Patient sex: M
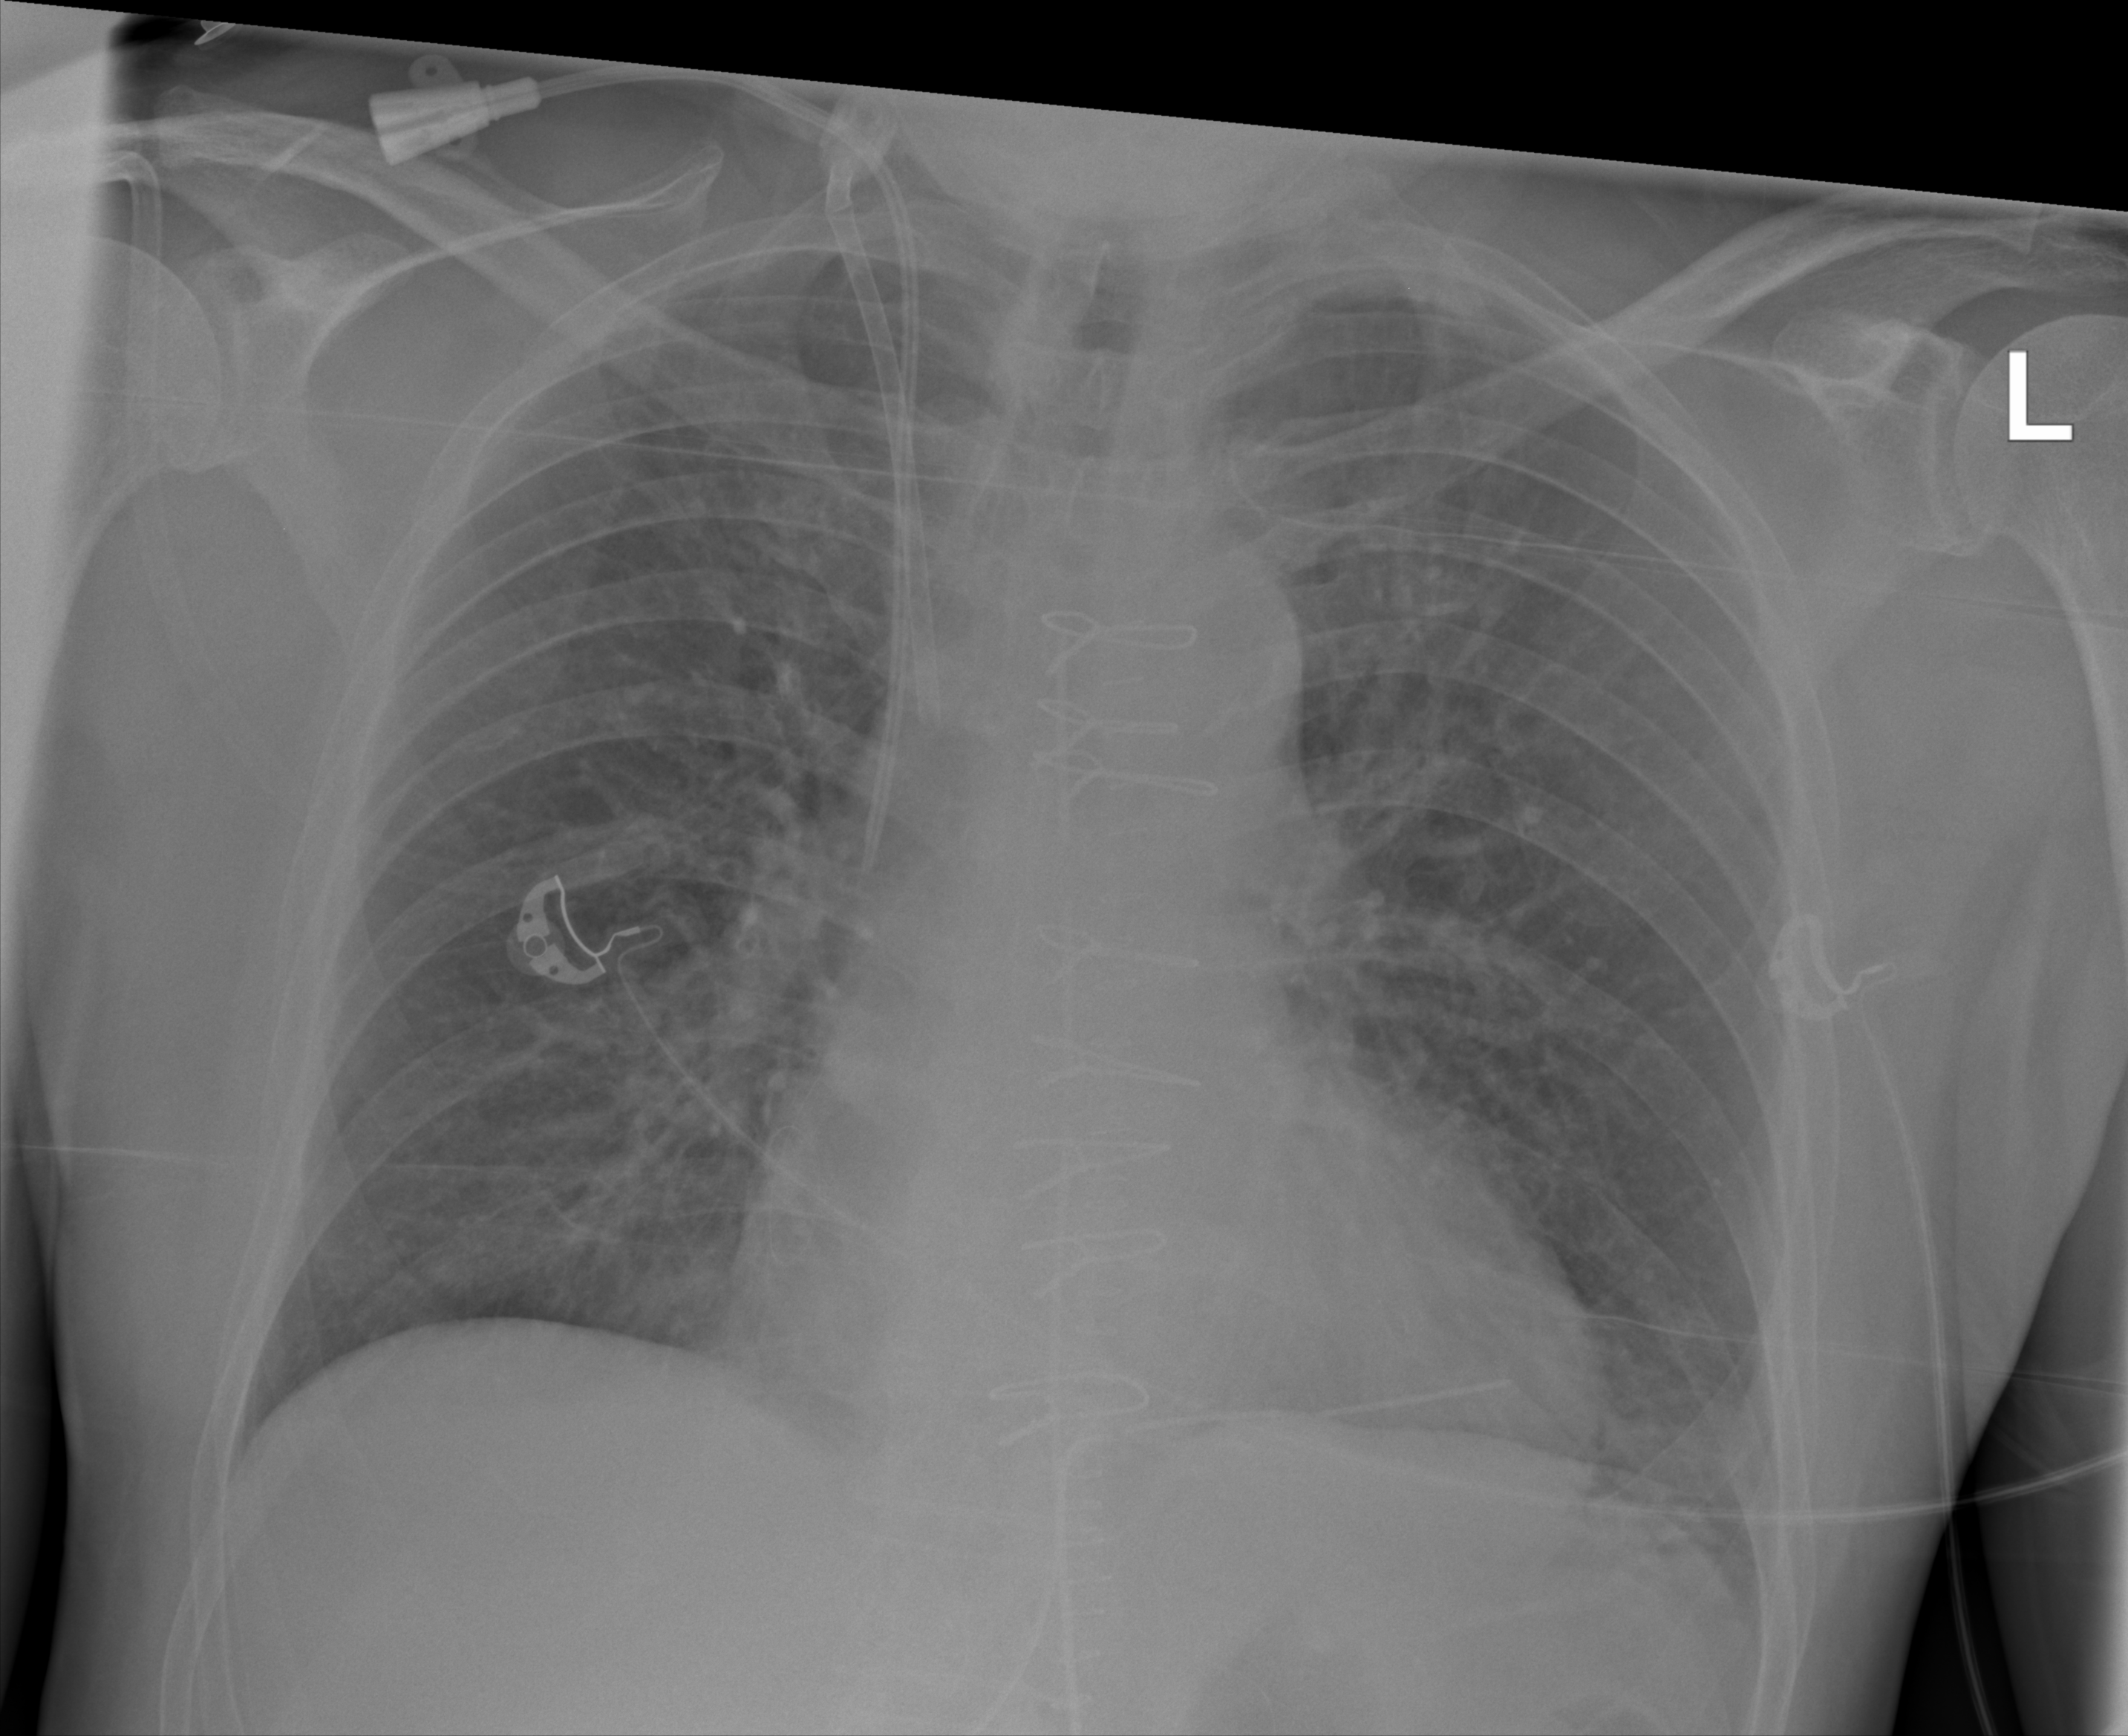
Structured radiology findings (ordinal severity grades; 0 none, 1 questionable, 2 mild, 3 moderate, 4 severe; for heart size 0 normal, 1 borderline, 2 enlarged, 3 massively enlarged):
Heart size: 1
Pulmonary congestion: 2
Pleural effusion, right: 0
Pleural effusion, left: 2
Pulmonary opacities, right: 1
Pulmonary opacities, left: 1
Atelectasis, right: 0
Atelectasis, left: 2